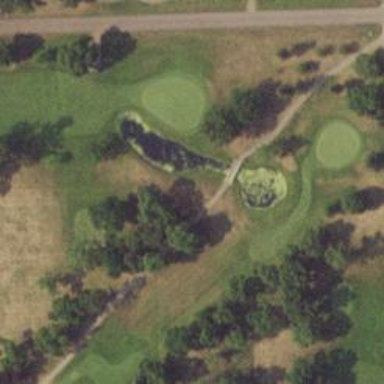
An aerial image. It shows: Path on bridge over golf course.